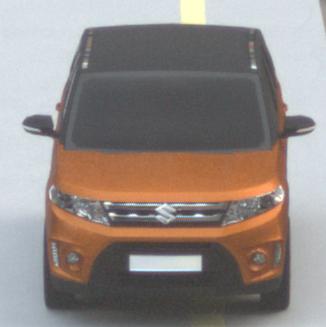
Make: Suzuki
Model: Vitara 1.6
Detailed model: Vitara (LY)
Model produced from: 2015/04
Model produced until: 2018/08
Doors: 5
Color: orange
Road condition: dry road
Daytime: morning or afternoon
Contrast: low contrast